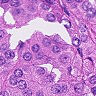
Metastatic tissue present: yes